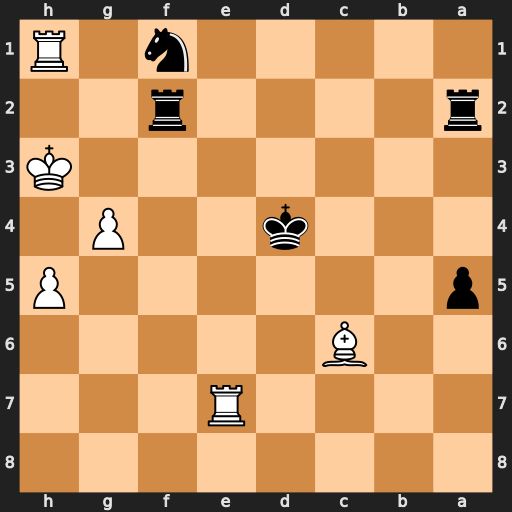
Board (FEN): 8/4R3/2B5/p6P/3k2P1/7K/r4r2/5n1R
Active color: b
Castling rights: -
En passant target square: -
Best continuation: Rh2+ Rxh2 Rxh2#